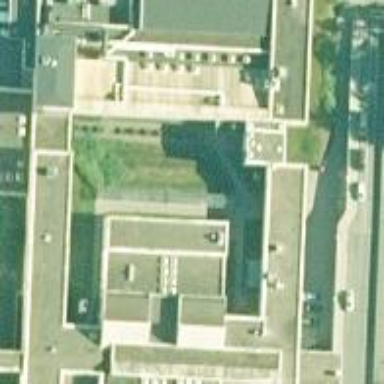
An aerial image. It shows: Entrance designated for emergency ward.